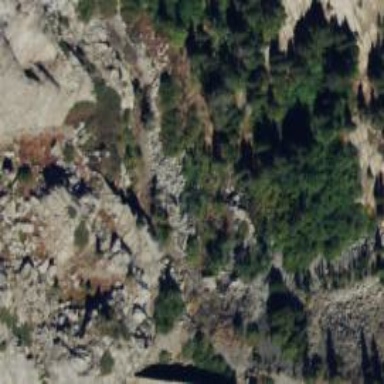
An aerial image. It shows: Natural cliff.